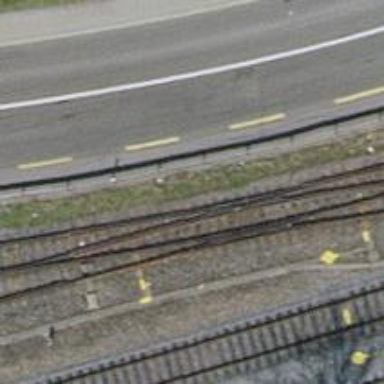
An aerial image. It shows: Railway switch.